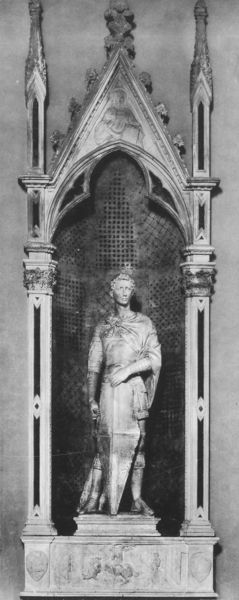
Titel: Hl. Georg
Künstler: Donatello
Institution: Florenz, Bargello
Schlagwörter: mann, holz, mensch, sockel, kirche, figur, mantel, gotik, locken, skulptur, statue, foto, fotografie, nische, schild, kreuz, türme, rüstung, altar, schnitzerei, standbild, krieger altar schild gotik